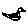
Label: bird